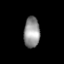
Tissue: lung
Cell type: Epithelial cells
Senescence score: 0.1794
Nuclear area (px): 479
Mean DAPI intensity: 146.113